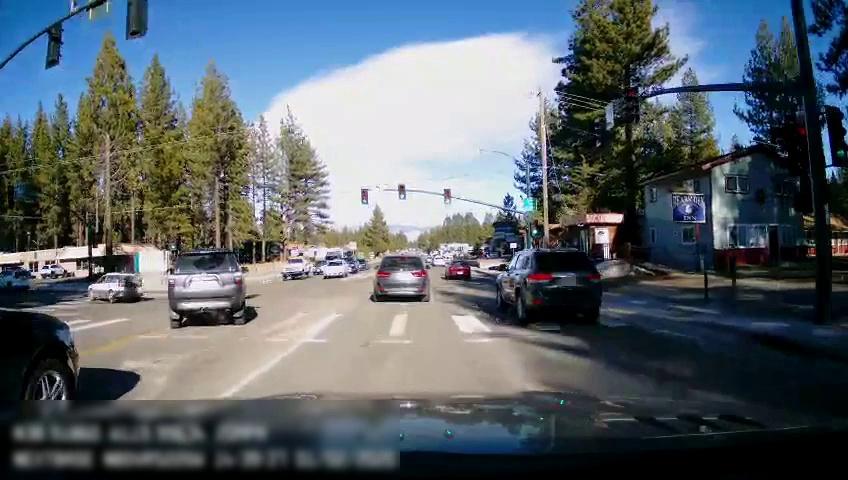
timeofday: Day
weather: Sunny
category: Drivable Space
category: Vehicles | SUV
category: Vehicles | Car
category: Vehicles | Truck
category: Vehicles | Car
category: Vehicles | SUV
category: Vehicles | SUV
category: Vehicles | Car
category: Vehicles | SUV
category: Vehicles | SUV
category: Vehicles | SUV
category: Vehicles | SUV
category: Lanes | Opposite Lane
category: Lanes | Current Lane
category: Traffic | Lights
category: Traffic | Signs
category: Traffic | Lights
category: Traffic | Lights
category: Traffic | Lights
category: Traffic | Lights
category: Traffic | Lights
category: Traffic | Lights
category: Traffic | Lights
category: Traffic | Lights
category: Traffic | Signs